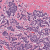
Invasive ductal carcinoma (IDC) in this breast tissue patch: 1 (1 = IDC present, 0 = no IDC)